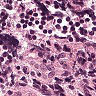
Metastatic tissue present: no